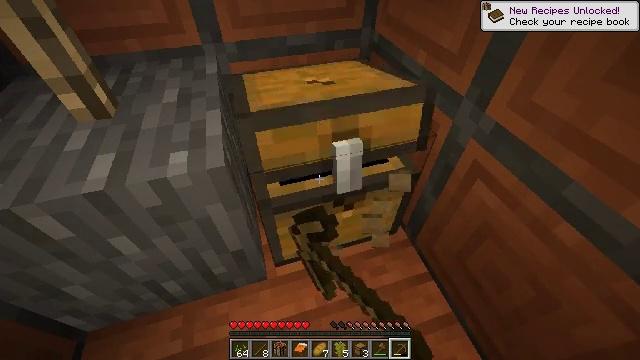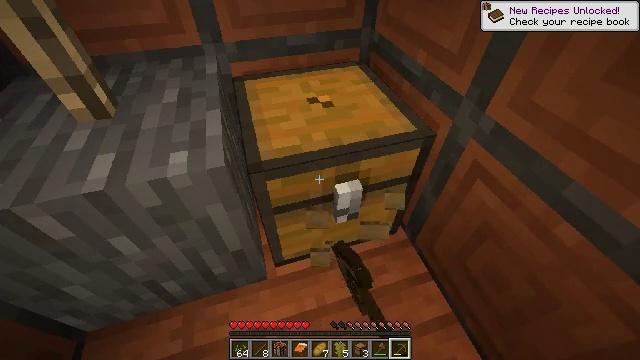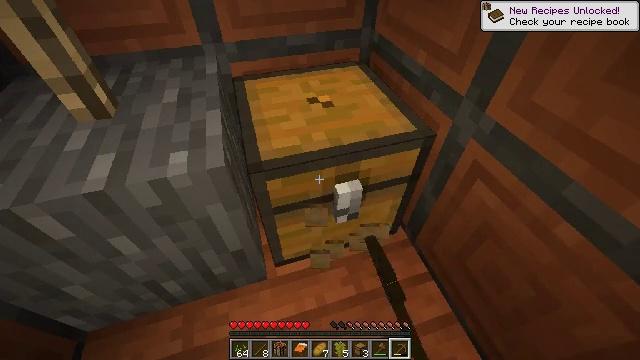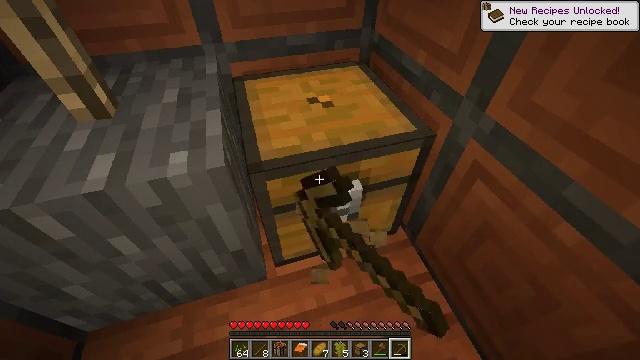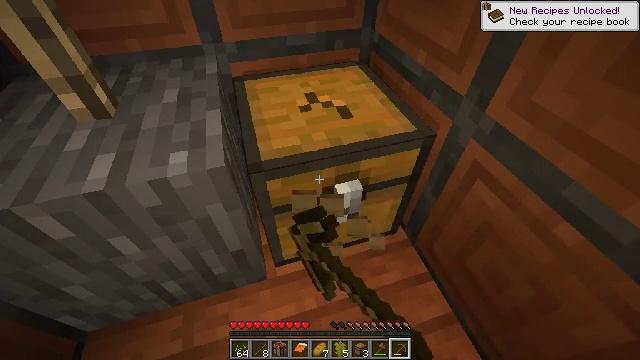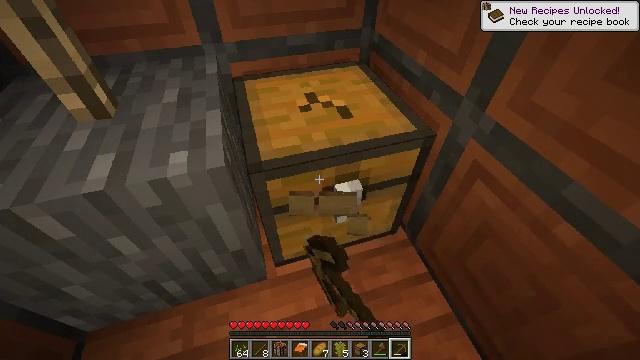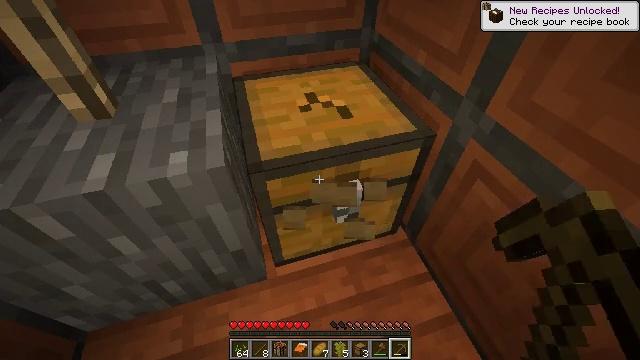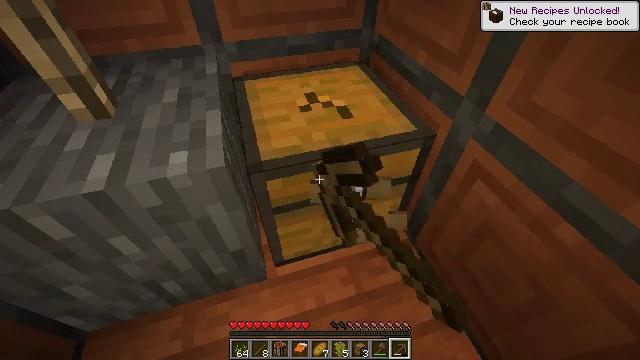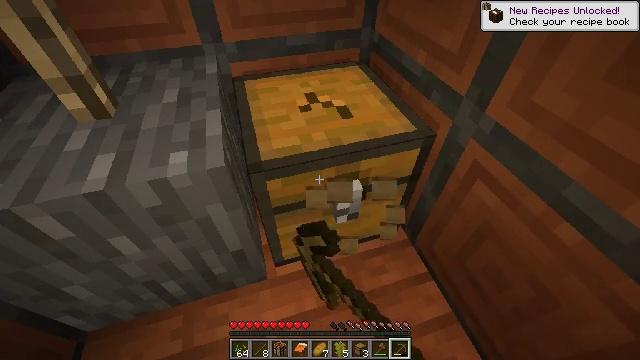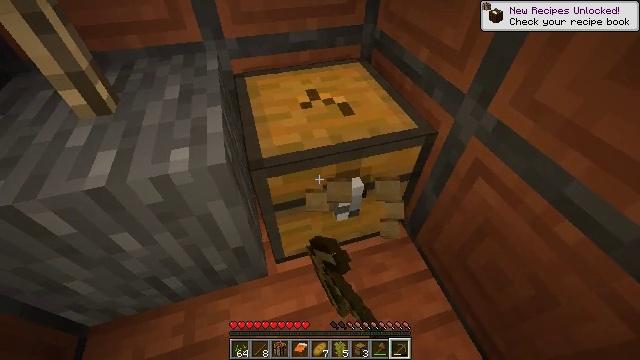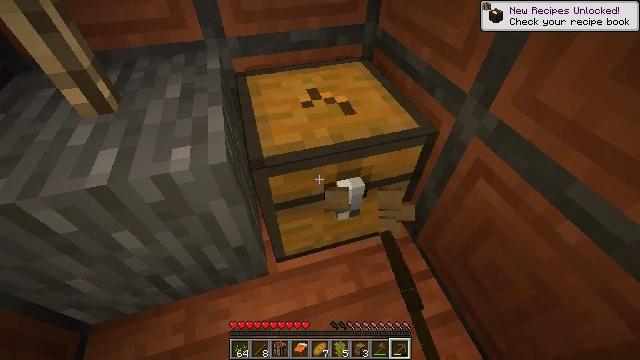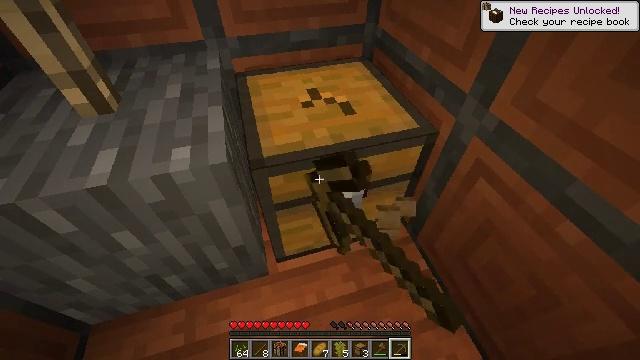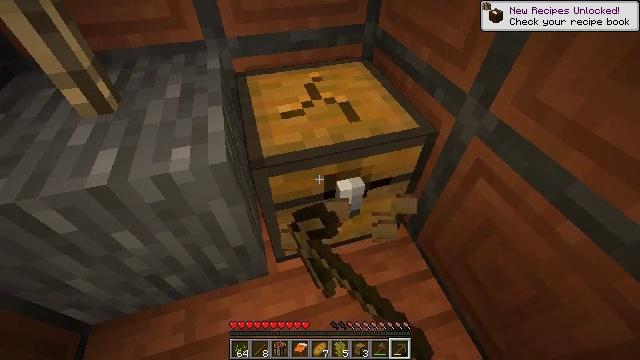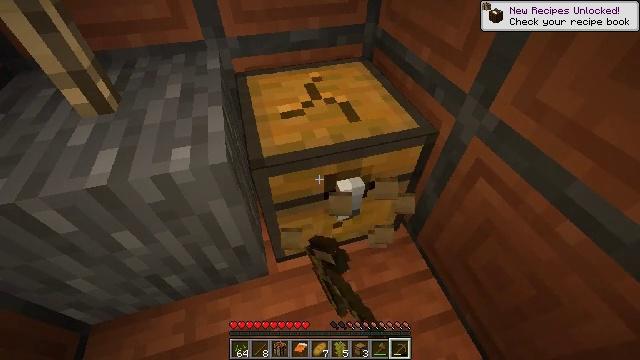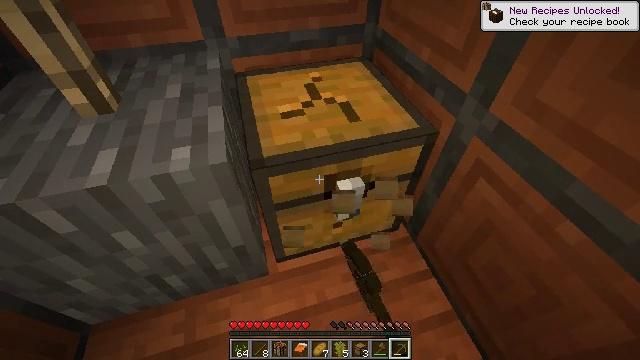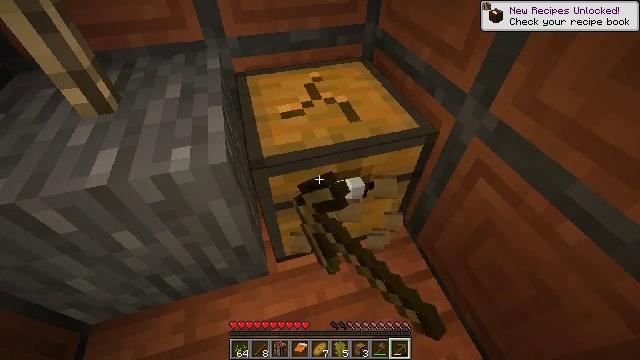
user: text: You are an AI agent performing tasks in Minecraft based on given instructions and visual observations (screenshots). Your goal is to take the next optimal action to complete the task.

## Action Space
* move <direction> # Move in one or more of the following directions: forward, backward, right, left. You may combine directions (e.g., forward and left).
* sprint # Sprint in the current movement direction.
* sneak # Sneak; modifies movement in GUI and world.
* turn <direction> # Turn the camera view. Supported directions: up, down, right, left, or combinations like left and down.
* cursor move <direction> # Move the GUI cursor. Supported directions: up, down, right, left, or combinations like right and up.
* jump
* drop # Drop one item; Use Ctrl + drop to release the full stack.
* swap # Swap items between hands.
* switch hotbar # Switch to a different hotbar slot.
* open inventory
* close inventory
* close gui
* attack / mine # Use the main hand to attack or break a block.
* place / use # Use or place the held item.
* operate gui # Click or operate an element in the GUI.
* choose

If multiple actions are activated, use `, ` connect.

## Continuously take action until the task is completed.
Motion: motion action
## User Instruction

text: Mine the chest to collect it.
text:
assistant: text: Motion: attack / mine
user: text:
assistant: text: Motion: attack / mine
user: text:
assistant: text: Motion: attack / mine
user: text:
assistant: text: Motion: attack / mine
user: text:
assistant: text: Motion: attack / mine
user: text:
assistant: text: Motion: attack / mine
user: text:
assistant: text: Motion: attack / mine
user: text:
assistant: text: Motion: attack / mine
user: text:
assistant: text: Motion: attack / mine
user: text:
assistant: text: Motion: attack / mine
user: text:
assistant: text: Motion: attack / mine
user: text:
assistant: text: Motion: attack / mine
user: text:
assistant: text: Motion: attack / mine
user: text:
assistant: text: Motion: attack / mine
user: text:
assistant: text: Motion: attack / mine
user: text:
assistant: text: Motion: attack / mine
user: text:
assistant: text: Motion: attack / mine
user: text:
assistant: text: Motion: turn right, attack / mine
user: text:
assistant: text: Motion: attack / mine
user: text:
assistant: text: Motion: attack / mine
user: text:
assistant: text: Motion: attack / mine
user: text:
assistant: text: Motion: attack / mine
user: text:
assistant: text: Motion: attack / mine
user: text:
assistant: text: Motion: attack / mine
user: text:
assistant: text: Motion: attack / mine
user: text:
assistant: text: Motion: turn up, attack / mine
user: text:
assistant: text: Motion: no_op
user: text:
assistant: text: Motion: no_op
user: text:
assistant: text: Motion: no_op
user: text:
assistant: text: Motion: no_op